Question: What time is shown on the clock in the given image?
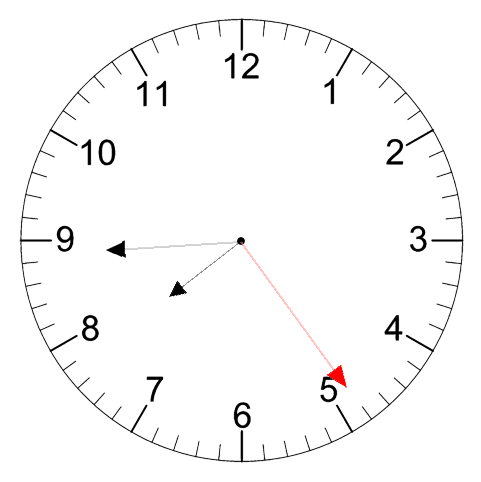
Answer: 07:44:24